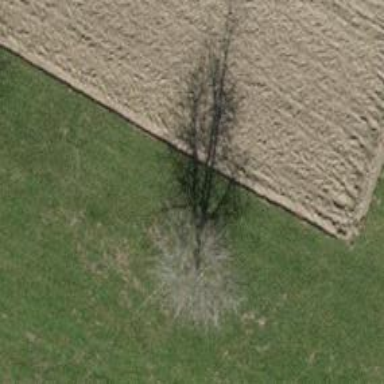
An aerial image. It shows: Single tag "natural: tree."